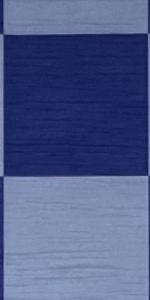
Label: Empty